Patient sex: M
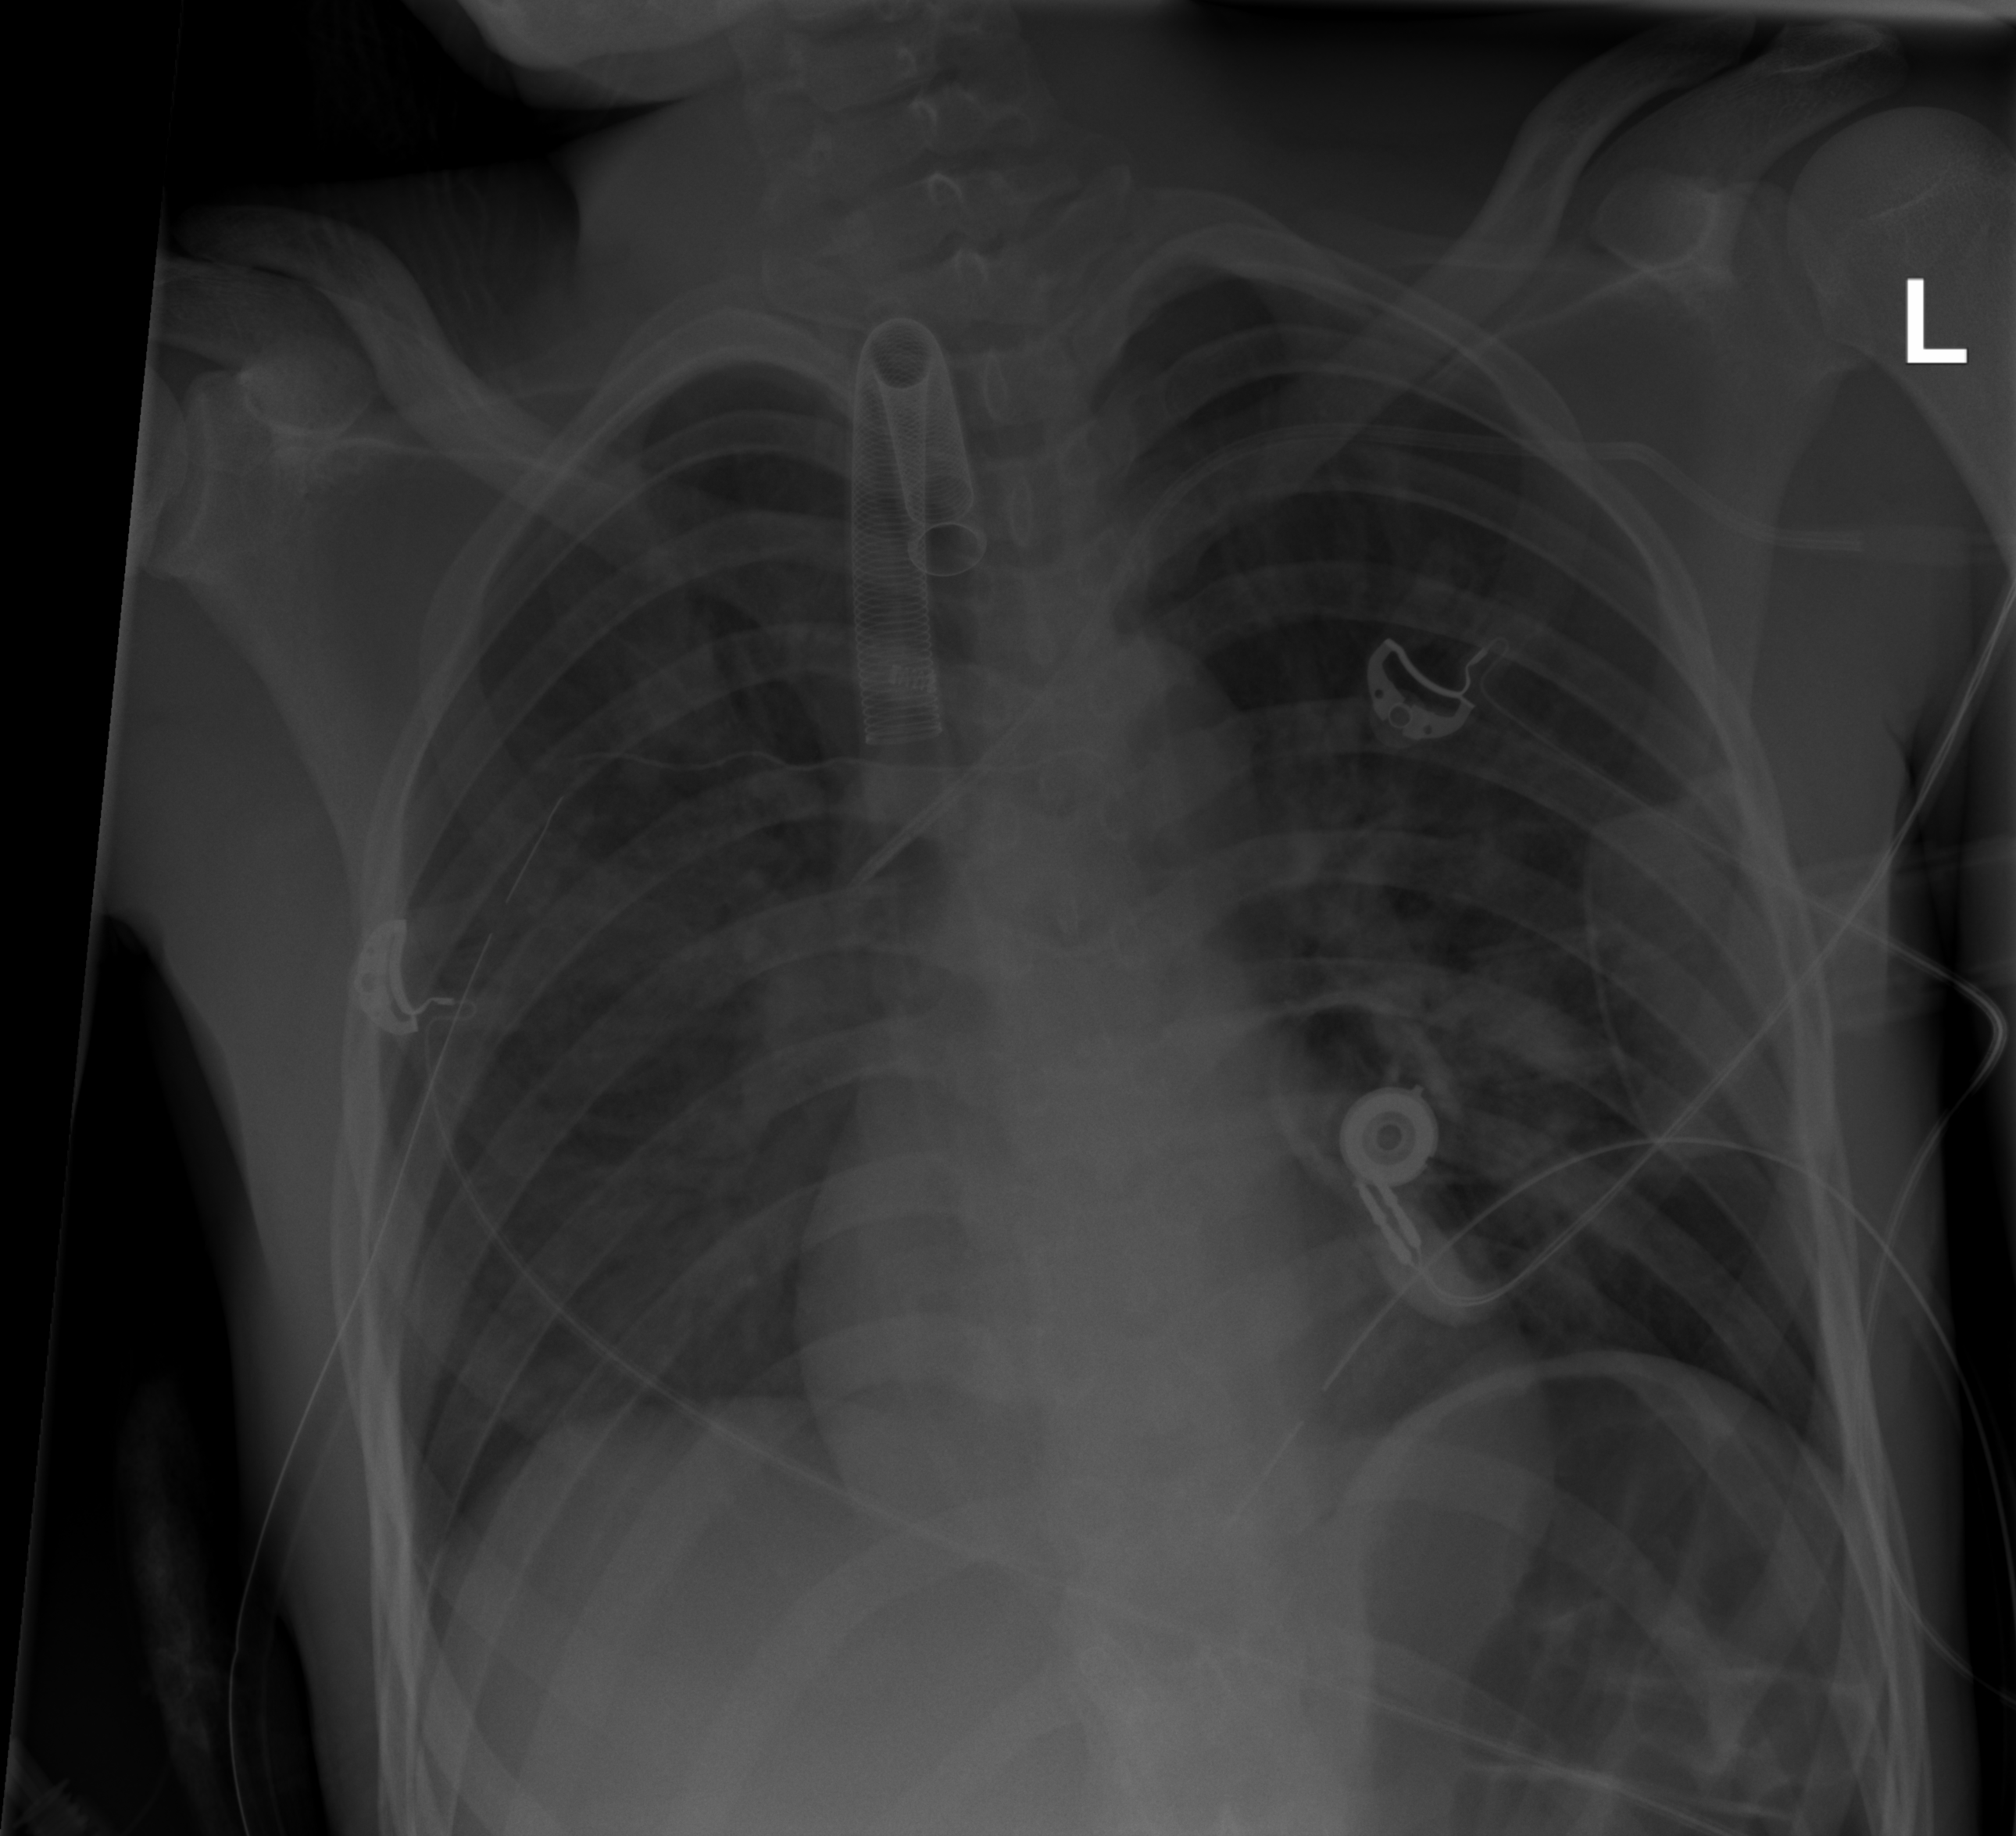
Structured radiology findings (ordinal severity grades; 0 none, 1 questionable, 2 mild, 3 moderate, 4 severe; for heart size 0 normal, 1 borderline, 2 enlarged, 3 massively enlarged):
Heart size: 0
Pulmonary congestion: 0
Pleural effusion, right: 0
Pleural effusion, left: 0
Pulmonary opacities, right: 3
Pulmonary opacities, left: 2
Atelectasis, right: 3
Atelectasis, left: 2